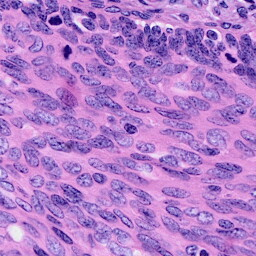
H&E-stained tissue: Cervix